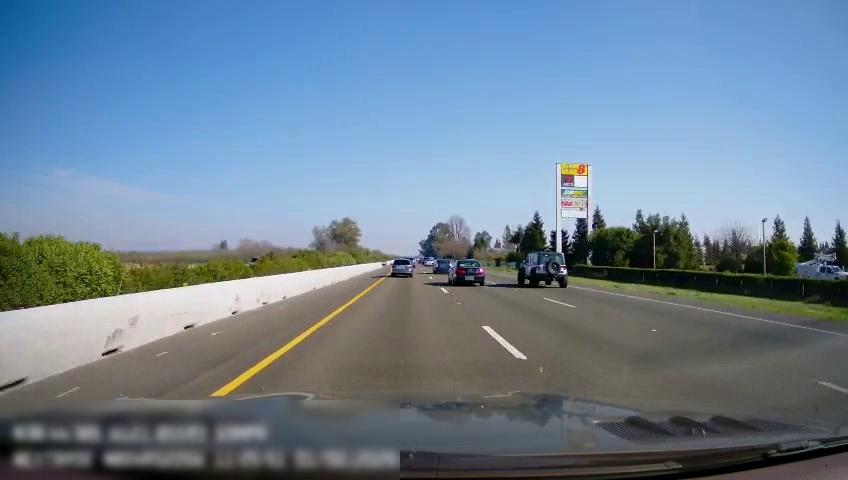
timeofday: Day
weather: Sunny
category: Drivable Space
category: Vehicles | SUV
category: Vehicles | SUV
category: Vehicles | SUV
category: Vehicles | SUV
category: Vehicles | SUV
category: Vehicles | Car
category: Lanes | Current Lane
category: Lanes | Current Lane
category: Lanes | Alternate Lane
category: Lanes | Alternate Lane